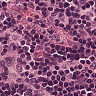
Metastatic tissue present: no